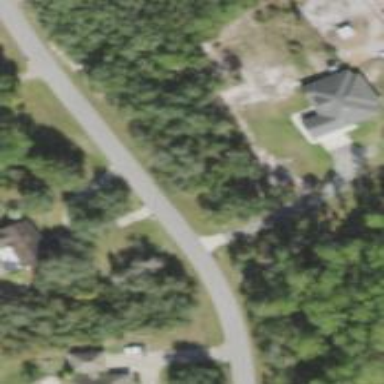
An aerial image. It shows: Residential road.